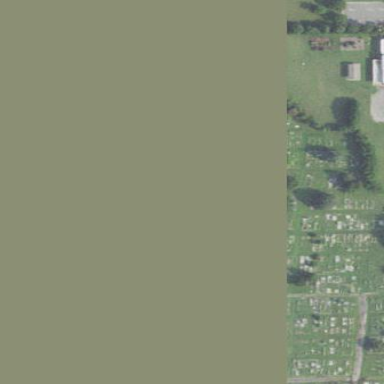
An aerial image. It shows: Cemetery.